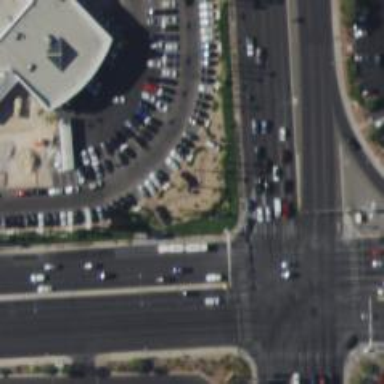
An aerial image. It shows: Solid stop line on the road marking.